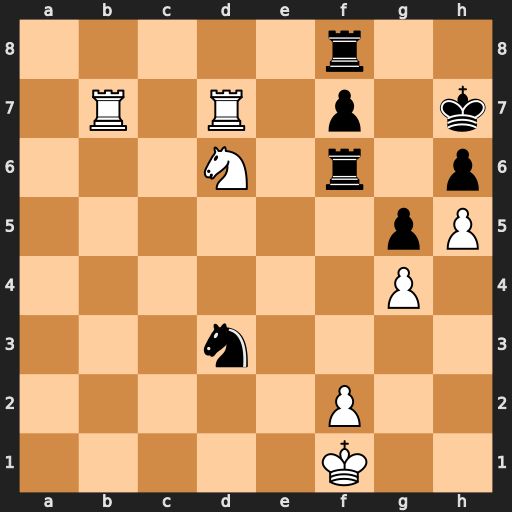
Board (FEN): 5r2/1R1R1p1k/3N1r1p/6pP/6P1/3n4/5P2/5K2
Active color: w
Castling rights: -
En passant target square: -
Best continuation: Nxf7 Kg8 Nxh6+ Rxh6 Rxd3